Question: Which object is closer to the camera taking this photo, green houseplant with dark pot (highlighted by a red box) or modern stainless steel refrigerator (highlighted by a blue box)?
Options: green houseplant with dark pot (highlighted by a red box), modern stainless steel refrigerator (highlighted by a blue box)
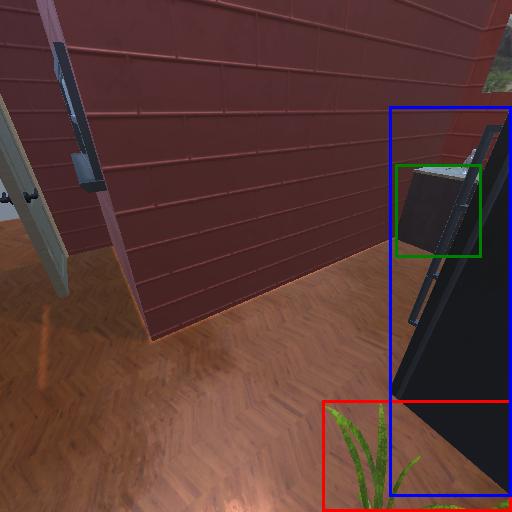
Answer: green houseplant with dark pot (highlighted by a red box)